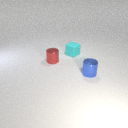
small blue metal cylinder in front of small cyan rubber cube